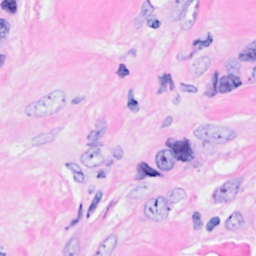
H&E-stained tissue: Breast